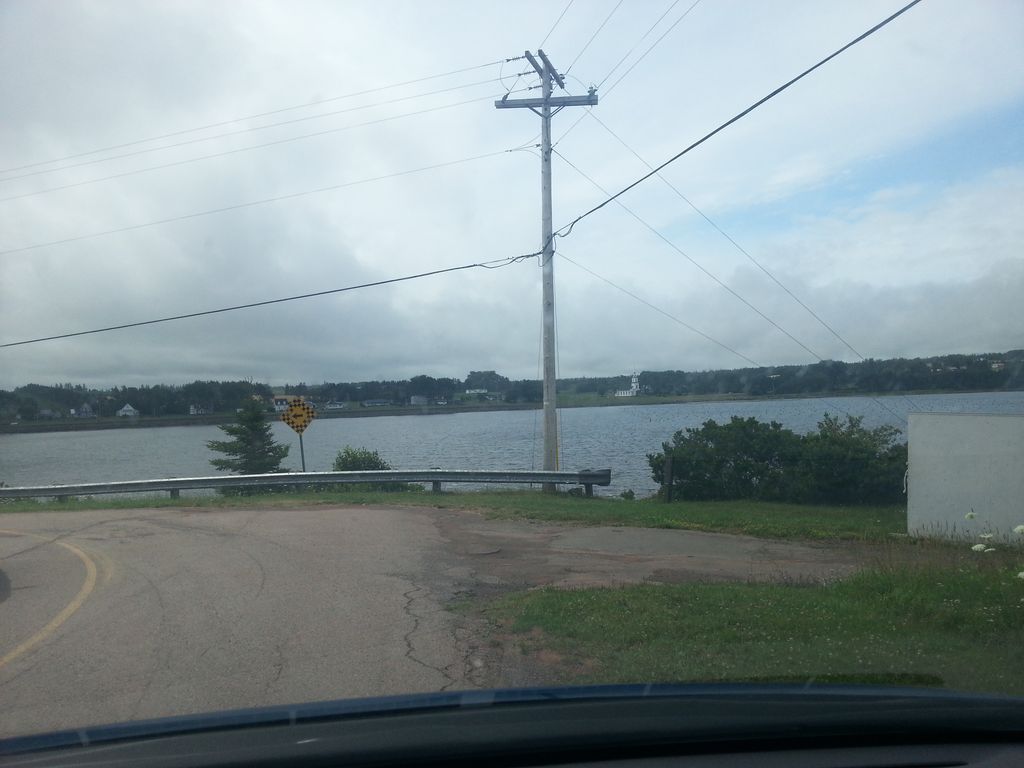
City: charlottetown